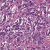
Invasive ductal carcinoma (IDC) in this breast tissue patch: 1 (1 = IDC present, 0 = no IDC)